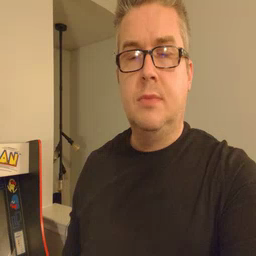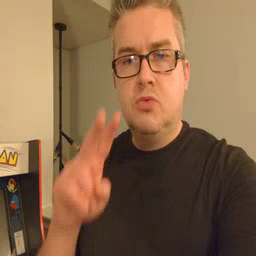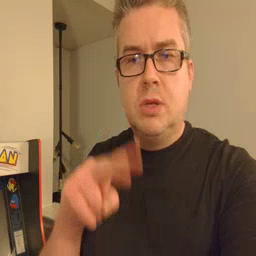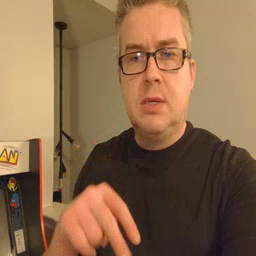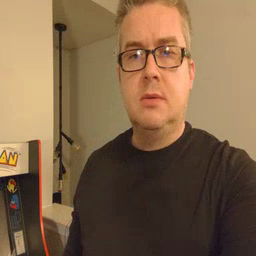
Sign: read